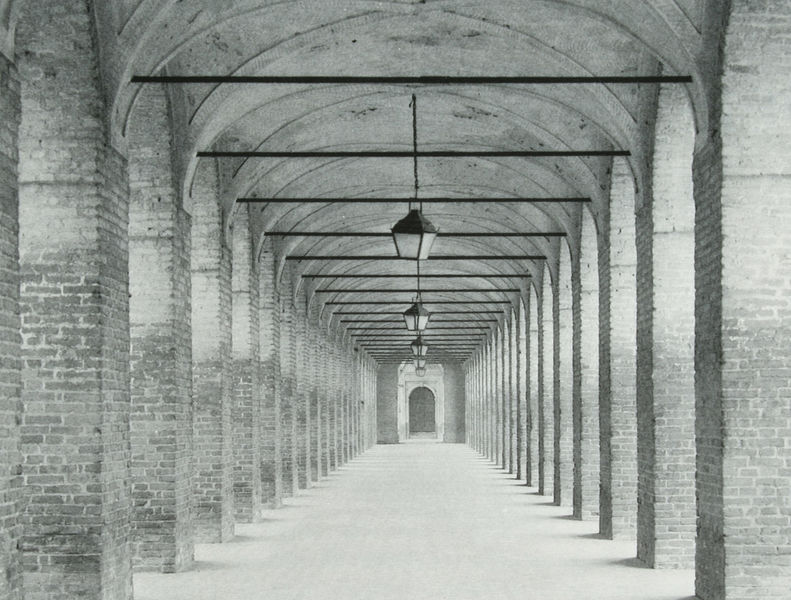
Titel: Galleria degli Antichi oder Corridor Grande - Innenansicht
Standort: Sabbioneta
Institution: Galleria degli Antichi oder Corridor Grande
Schlagwörter: dunkel, schatten, weiß, fenster, grau, hell, lampen, laterne, laternen, licht, pfeiler, schwarz, stützen, säule, säulen, tür, zeichnung, anlage, park, weg, muster, architektur, lang, stein, steine, weit, türbogen, kontrast, rahmung, bogen, perspektive, mauer, ziegel, kahl, backstein, türe, rundbogen, joche, symmetrie, metall, durchgang, tor, leuchten, flucht, foto, fotografie, photographie, bögen, eisen, gang, gestänge, gewölbe, stangen, kloster, laufgang, mauerwerk, symmetrisch, rippen, schwarz-weiss, arkaden, rom, photo, portal, kreuzrippen, ziegeln, klinker, pforte, stäbe, mauern, residenz, laubengang, streben, geometrie, stecken, backsteine, säulengang, kreuzgang, arkadengang, bogengang, gemauert, eisenstangen, querstreben, schwraz, ganz, prspektive, matall, drückend, backsein